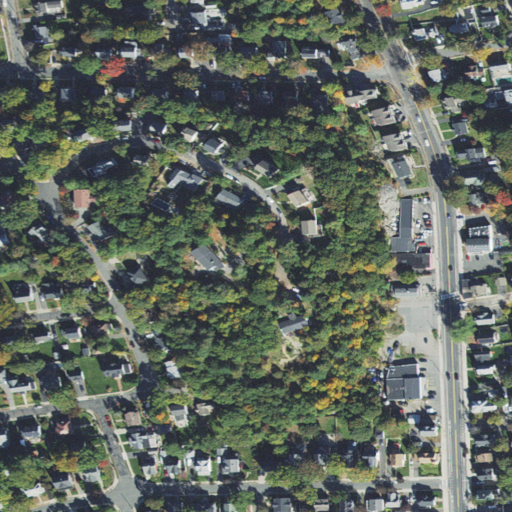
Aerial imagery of mountain in Massachusetts named Candle Hill containing medium intensity development, low intensity development, high intensity development, and open development